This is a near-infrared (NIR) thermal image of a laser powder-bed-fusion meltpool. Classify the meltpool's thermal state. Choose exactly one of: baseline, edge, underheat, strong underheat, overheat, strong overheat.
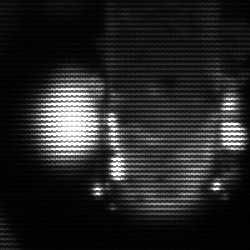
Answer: strong underheat